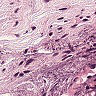
Metastatic tissue present: no